Question:
As you can see from the screenshot, I have 3 inputs and when I click the first one, the flags for the 2nd and 3rd input will be on top of the 1st dropdown's list.
How can I make this dropdown to be "on top" or make the other stay in the background?
Below is the jsfiddle link:
<URL>
'''
$(function() {
$("#p1").intlTelInput({
preferredCountries:['US', 'CA', 'AU', 'BR', 'SG', 'DE', 'NL', 'RU', 'IE'],
americaMode: false
});
$("#p2").intlTelInput({
preferredCountries:['US', 'CA', 'AU', 'BR', 'SG', 'DE', 'NL', 'RU', 'IE'],
americaMode: false
});
$("#p3").intlTelInput({
preferredCountries:['US', 'CA', 'AU', 'BR', 'SG', 'DE', 'NL', 'RU', 'IE'],
americaMode: false
});
});
'''
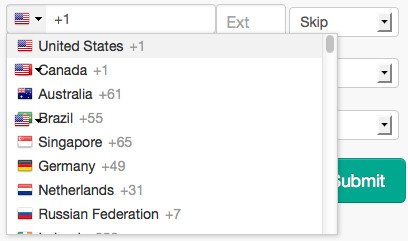
Answer: This was indeed caused by a z-index issue.
I was looking at the z-index of the wrong element(the ul).
Below is the code I used to fix my issue:
'''
var z = 1000;
$.each($(".intl-tel-input"), function() {
this.style.zIndex = z;
z--;
});
'''
.intl-tel-input is the new div that is created when the dropdown input was created.